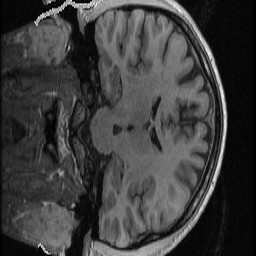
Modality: T1w
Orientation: sagittal
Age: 24
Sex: male
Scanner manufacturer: ge
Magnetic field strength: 1.5 T
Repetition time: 11.8 s
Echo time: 5.212 s